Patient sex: M
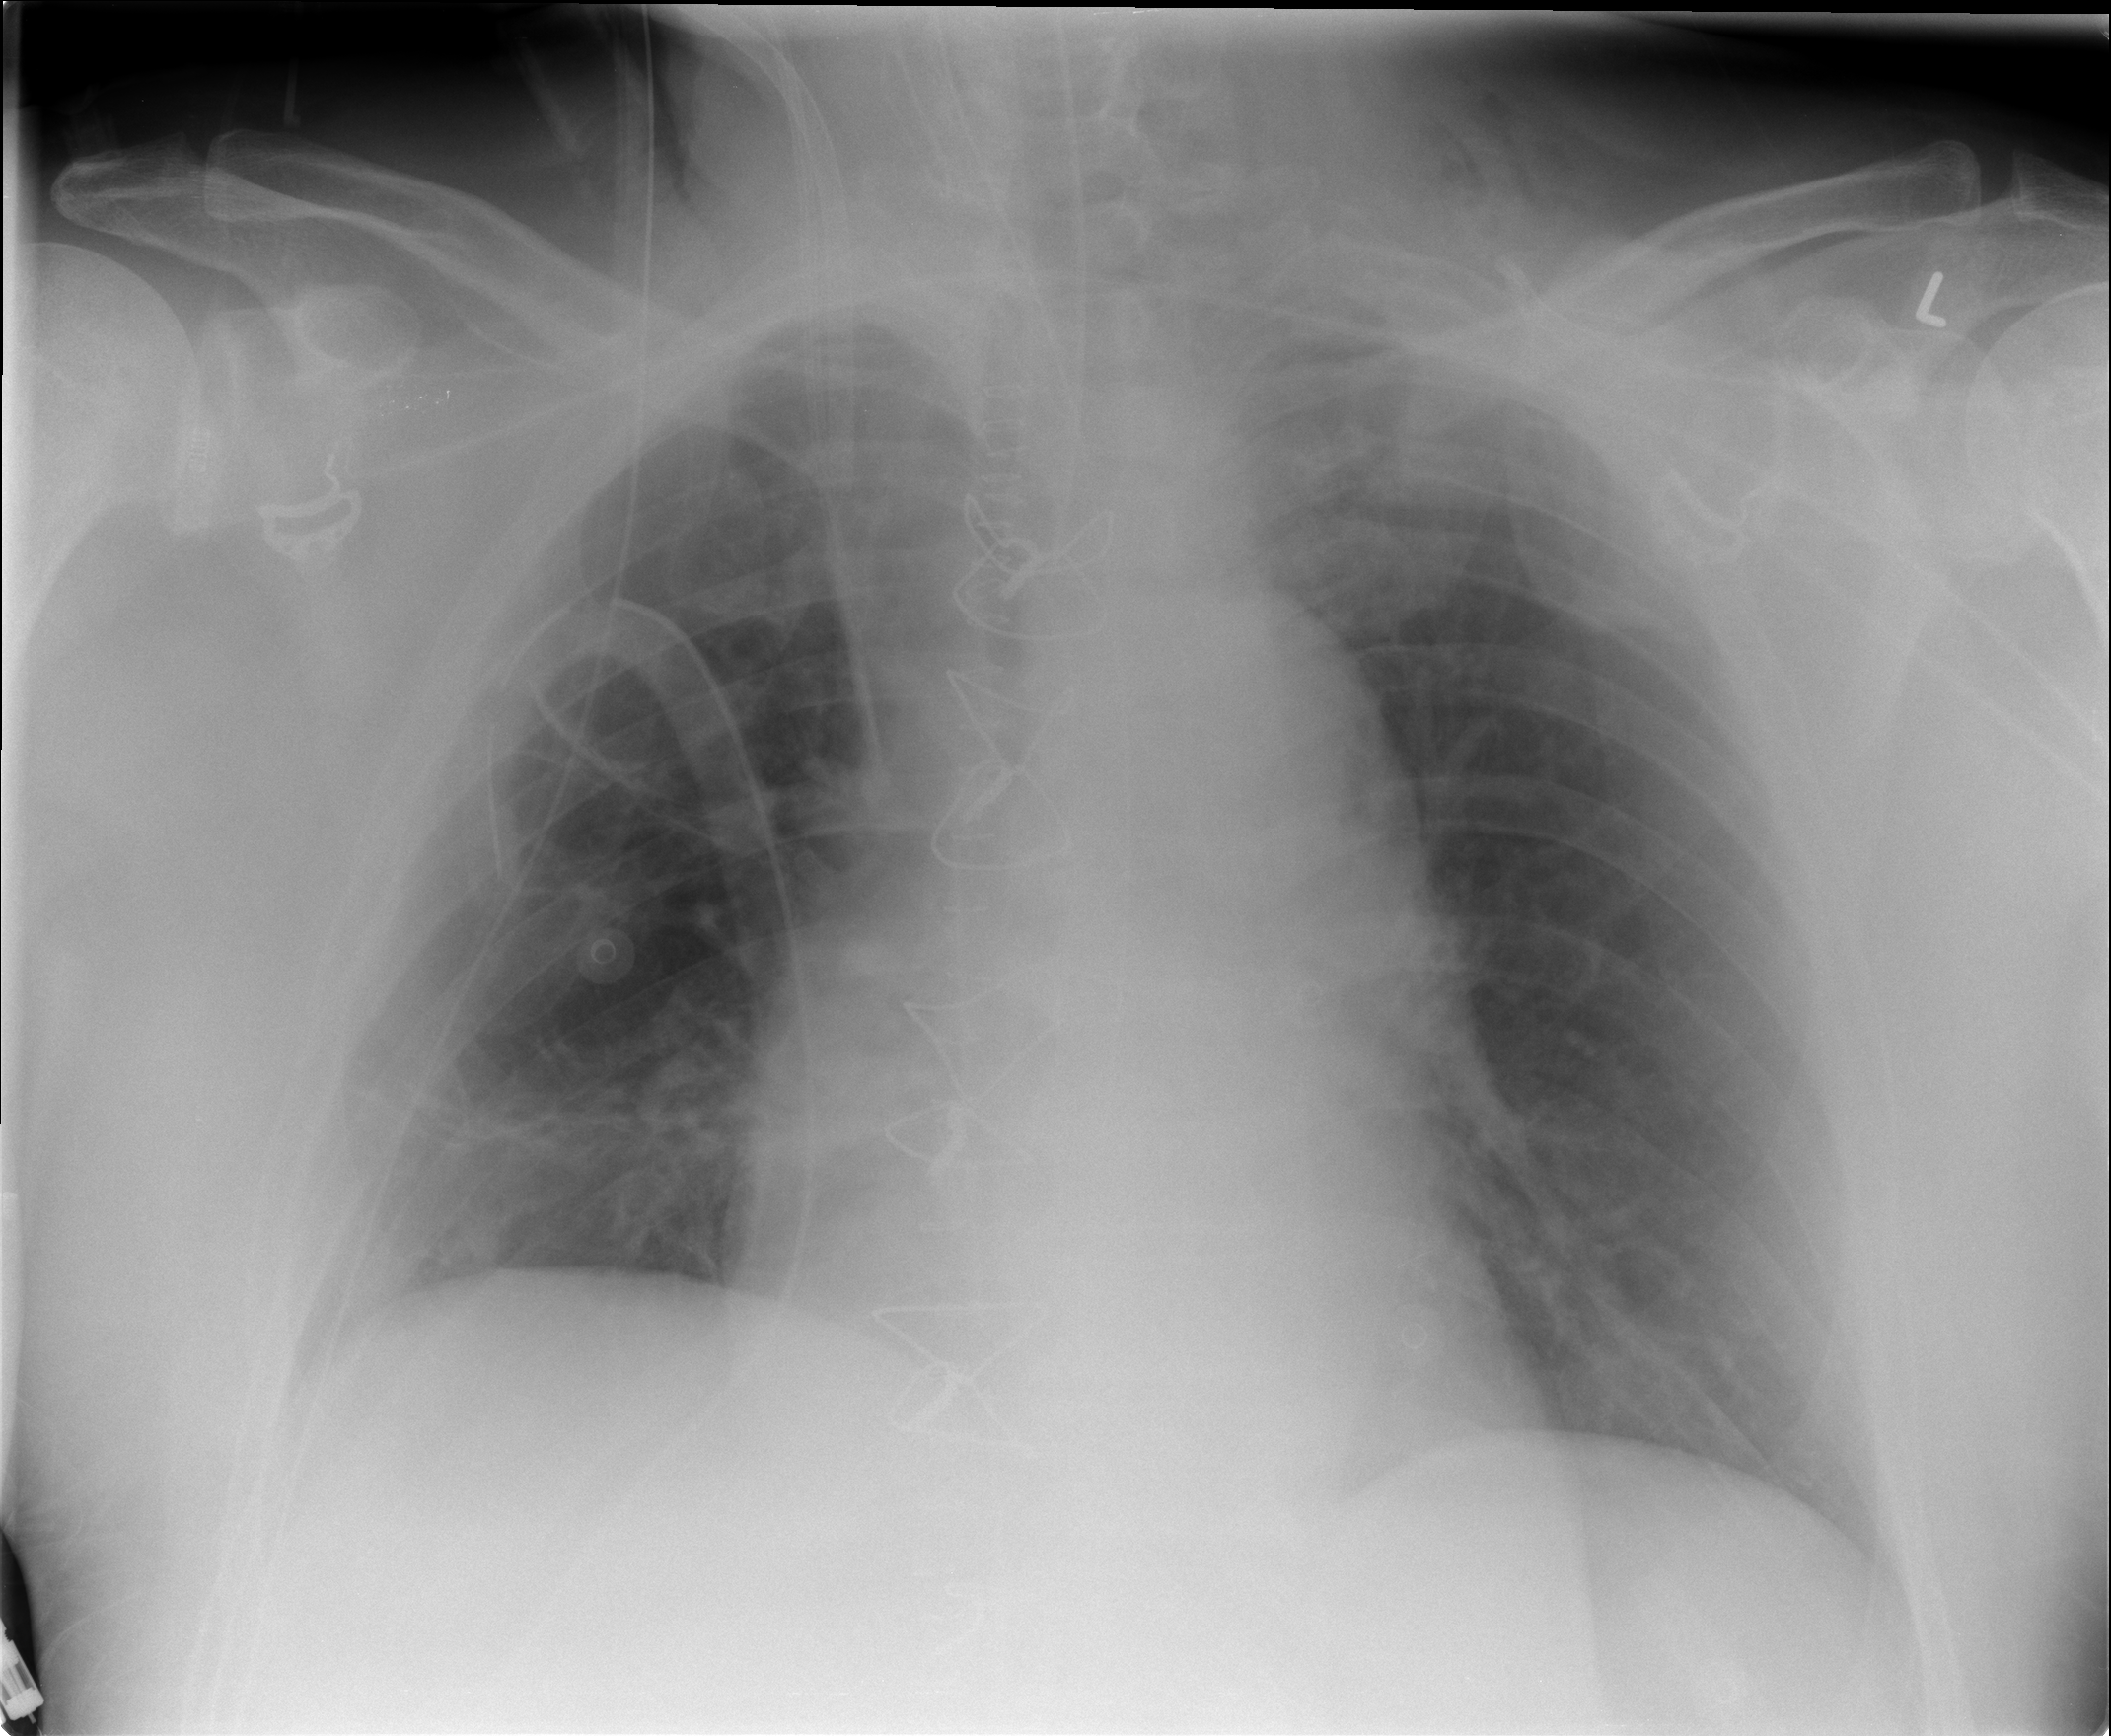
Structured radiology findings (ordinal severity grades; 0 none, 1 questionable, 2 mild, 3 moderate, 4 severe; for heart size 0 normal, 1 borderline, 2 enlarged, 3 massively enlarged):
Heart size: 1
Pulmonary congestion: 0
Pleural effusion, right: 0
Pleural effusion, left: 0
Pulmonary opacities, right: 0
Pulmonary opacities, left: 0
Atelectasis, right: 2
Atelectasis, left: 1